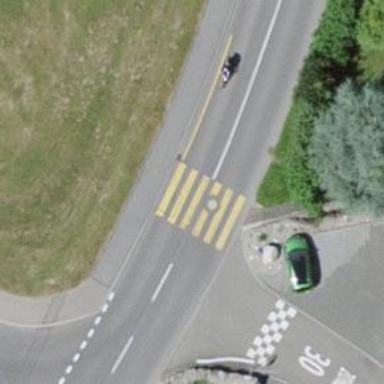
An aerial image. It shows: Uncontrolled zebra crossing on the road.